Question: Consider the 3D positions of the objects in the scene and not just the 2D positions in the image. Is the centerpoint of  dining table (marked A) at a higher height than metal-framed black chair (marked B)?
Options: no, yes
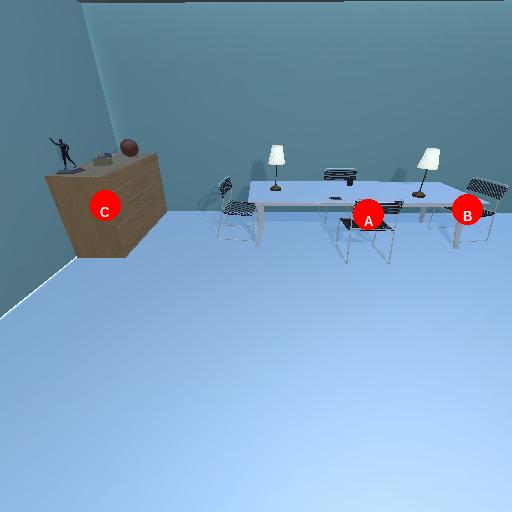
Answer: no